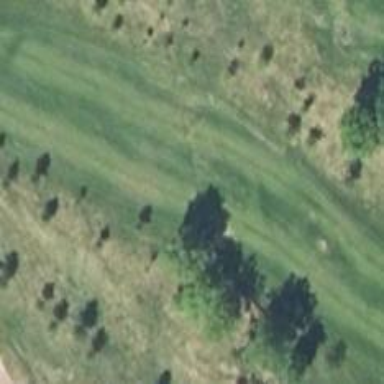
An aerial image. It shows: Golf hole.